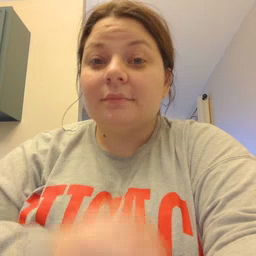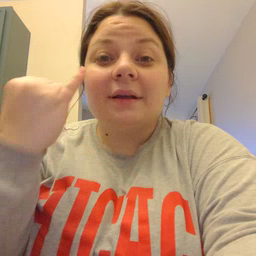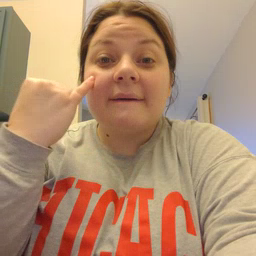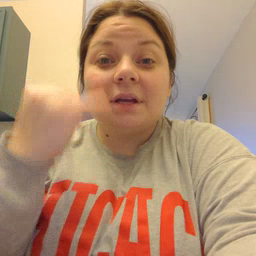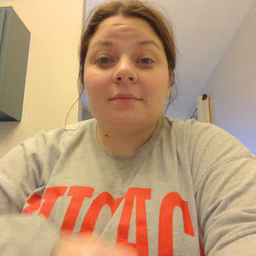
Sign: if